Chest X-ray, AP view. Patient: 30 years old, sex M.
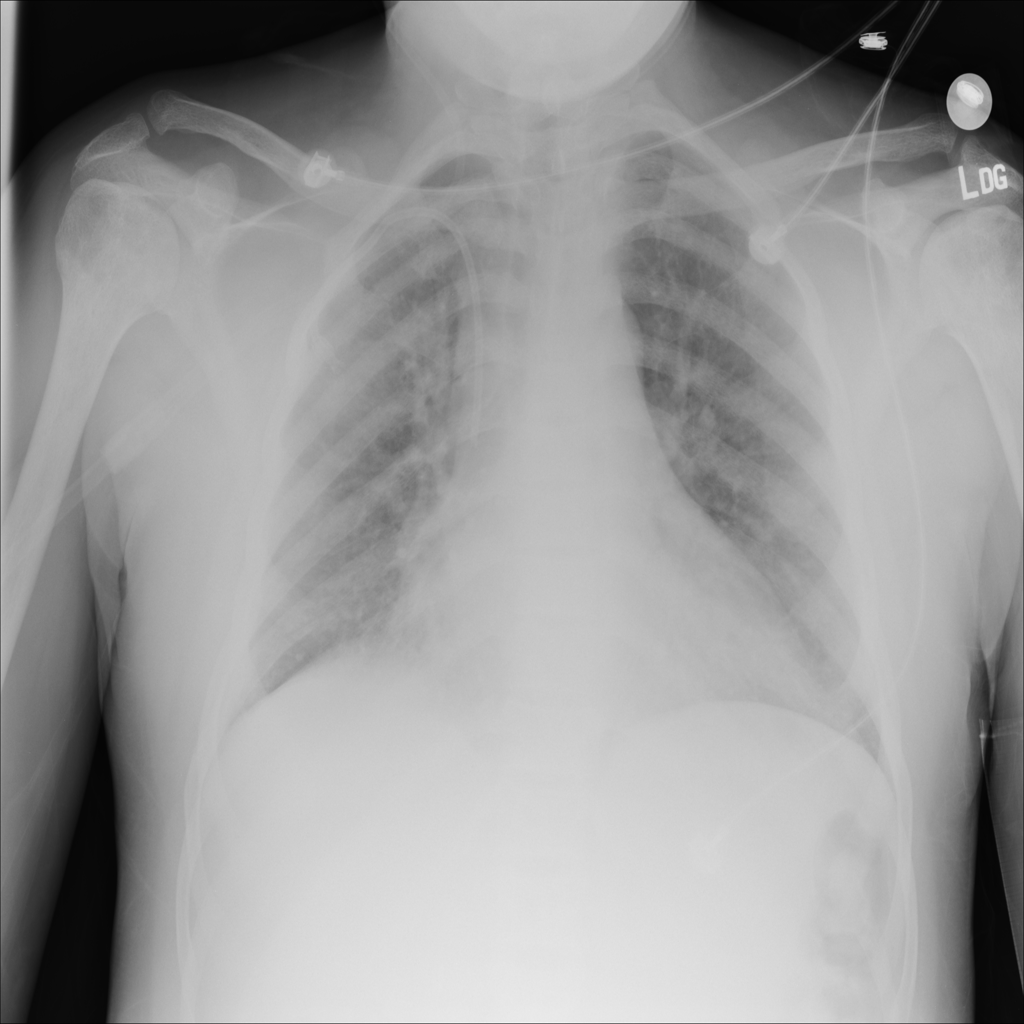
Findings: No Finding